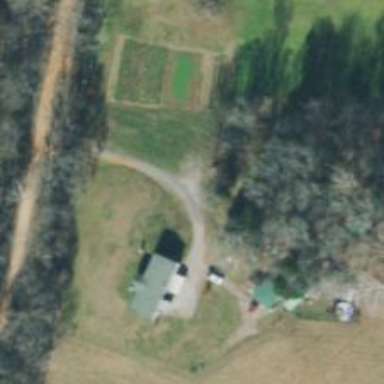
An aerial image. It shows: Driveway leading to service road.